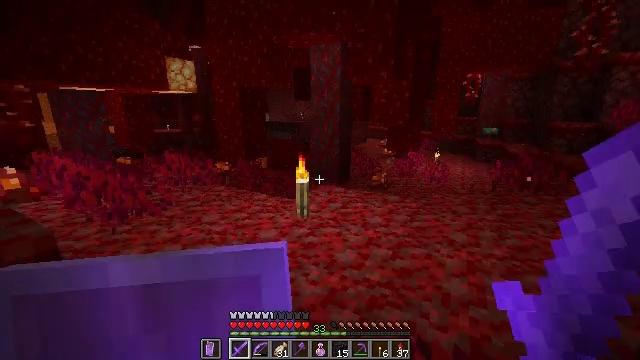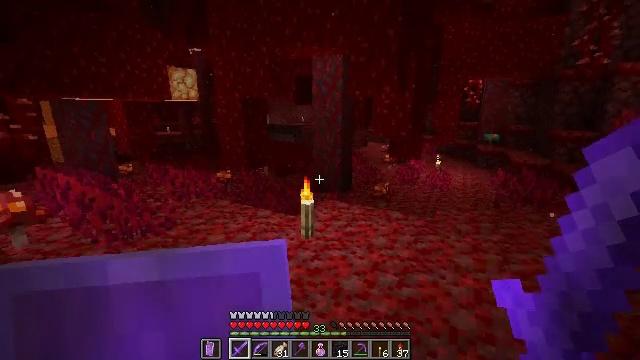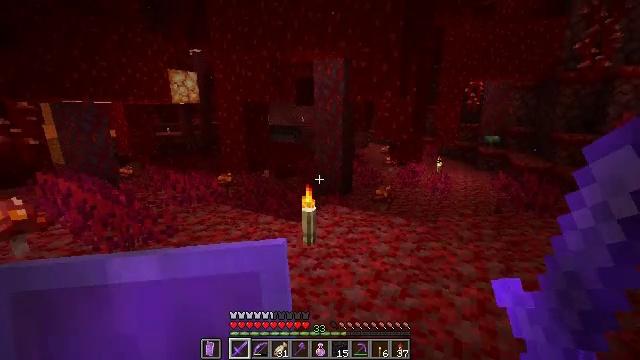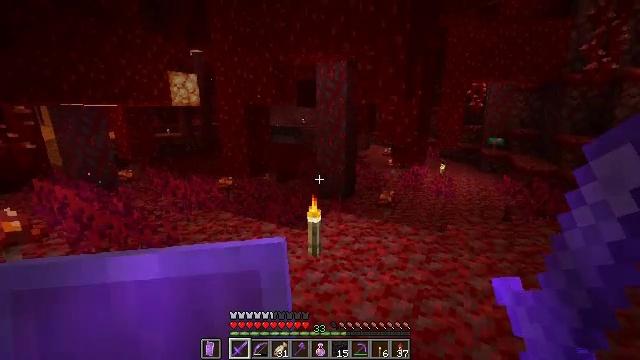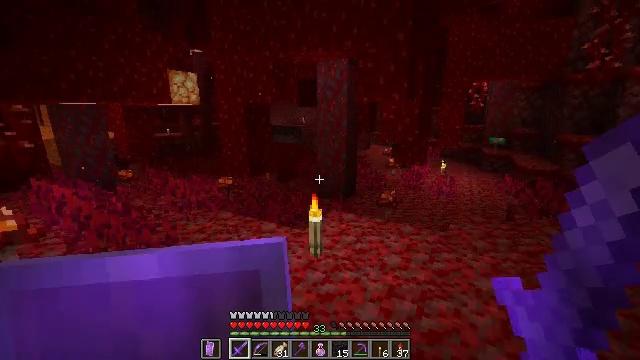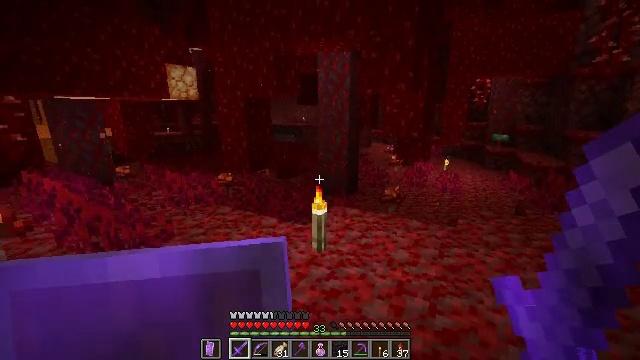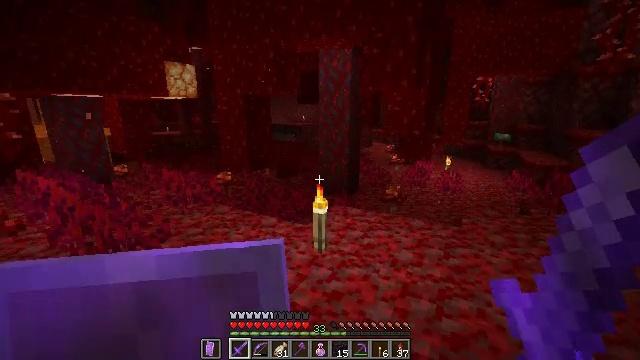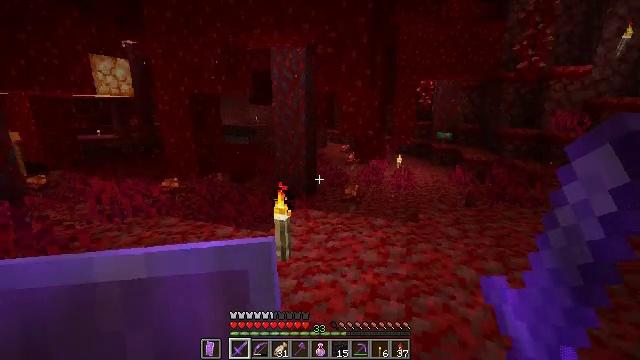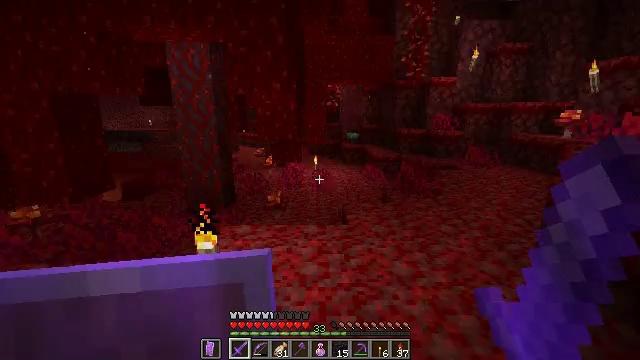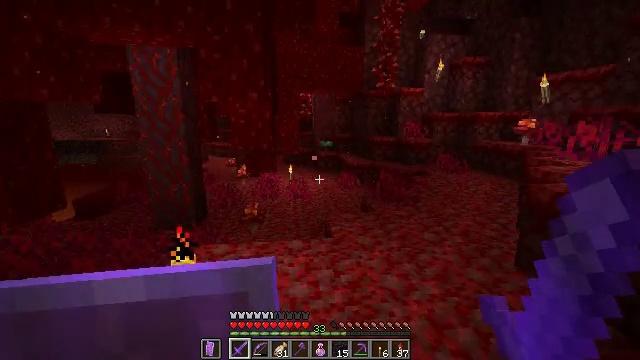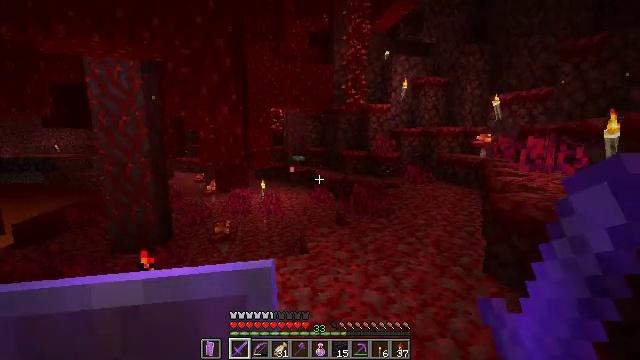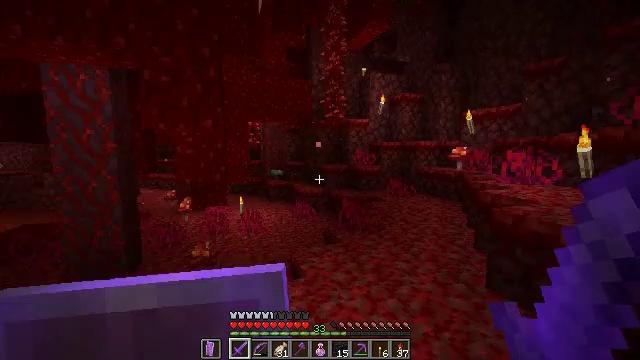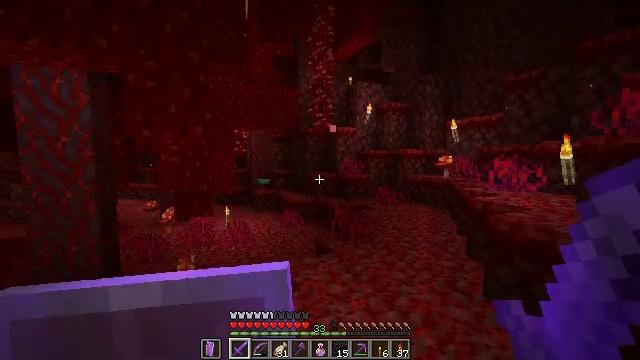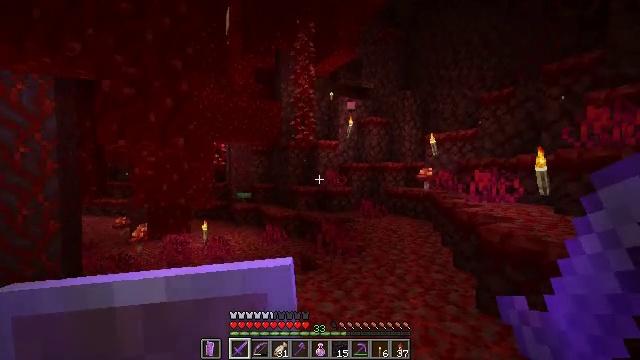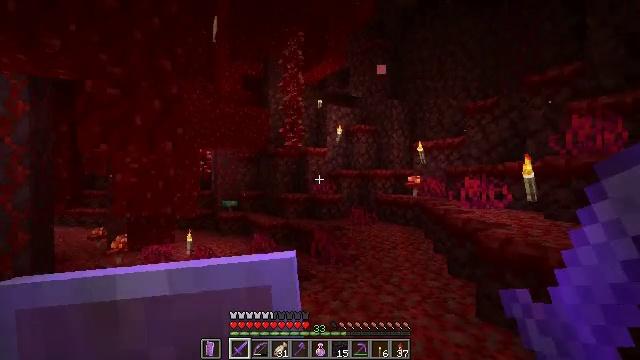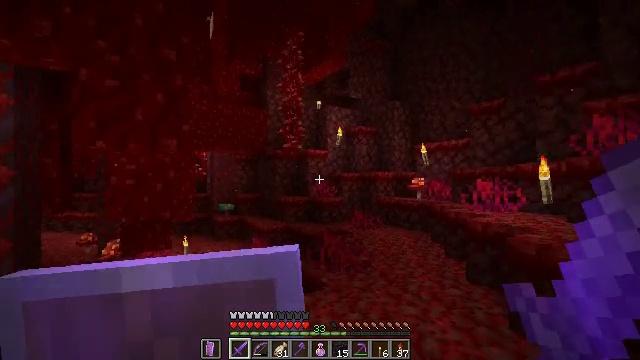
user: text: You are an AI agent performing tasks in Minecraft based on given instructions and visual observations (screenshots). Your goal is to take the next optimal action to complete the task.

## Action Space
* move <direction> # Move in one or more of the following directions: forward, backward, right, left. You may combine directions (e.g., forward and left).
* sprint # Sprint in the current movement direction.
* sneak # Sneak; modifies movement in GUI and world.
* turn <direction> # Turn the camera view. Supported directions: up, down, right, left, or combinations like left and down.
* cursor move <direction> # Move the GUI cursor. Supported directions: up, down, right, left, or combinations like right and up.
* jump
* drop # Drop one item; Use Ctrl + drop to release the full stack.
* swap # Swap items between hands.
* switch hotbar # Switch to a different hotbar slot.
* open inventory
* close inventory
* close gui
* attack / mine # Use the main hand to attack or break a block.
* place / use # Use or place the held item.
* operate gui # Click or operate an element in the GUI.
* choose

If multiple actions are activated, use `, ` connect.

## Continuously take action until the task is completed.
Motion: motion action
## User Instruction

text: Gather warped fungus in the Nether.
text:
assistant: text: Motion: move forward, jump
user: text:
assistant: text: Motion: move forward
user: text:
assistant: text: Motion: move forward
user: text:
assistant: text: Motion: move forward
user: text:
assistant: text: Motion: move forward
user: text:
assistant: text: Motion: move forward
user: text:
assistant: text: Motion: move forward and move left, turn right
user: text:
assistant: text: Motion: move forward and move left, turn right
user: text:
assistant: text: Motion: move forward and move left, turn right and up
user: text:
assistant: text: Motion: move forward and move left, turn right and up
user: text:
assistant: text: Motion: move forward and move left, turn right and up
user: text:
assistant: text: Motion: move forward and move left, turn right and up
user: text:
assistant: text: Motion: move forward and move left, turn right and up
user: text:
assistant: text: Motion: move forward and move left, turn right and up
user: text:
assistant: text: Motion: move forward and move left, turn right
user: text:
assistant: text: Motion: move forward and move left, turn right and up
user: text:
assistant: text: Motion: move forward and move left, turn right and up
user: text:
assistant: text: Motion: move forward and move left, turn right and up
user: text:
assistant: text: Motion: move forward and move left, turn right
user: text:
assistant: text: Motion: move forward and move left, turn right and up
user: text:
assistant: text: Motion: move forward and move left, turn right and up
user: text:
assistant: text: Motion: move forward, turn right and up
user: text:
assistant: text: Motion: no_op
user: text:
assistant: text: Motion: no_op
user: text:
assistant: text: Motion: no_op
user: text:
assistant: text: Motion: no_op
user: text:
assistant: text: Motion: turn right and up
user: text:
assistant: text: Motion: turn right and up
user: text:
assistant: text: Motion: turn right and up
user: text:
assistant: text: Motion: turn right and up